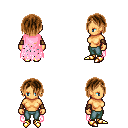
a pixel art fantasy rpg character, female body template, human, tanned skin, pink tattered cape, teal pants, brown bangs hairstyle, leather bracers, gold boots, four views (front, back, left, right), 2x2 character sprite sheet, small pixel art, hard edges, no anti-aliasing